Question: I'm new to node.js and socket.io (latest versions).
I can't find any good enough documentation about handshaking with socket.io 1.0. I know modules exists, but for the sake of understanding socket.io and node.js, I don't want to add other third party modules (like express).
My code work if I accept the handshake, but if I do as said in the <URL> for the error handling, I don't know how to handle that client side. With the developers tools from Chrome, I can see the error in the Network panel from the server to the client, but I can't figure how to get this value in said client and act accordingly.

Here the piece of code that give me headaches :
'''
io.use(function(socket, next) {
// some checks
if (true) {
next(); // this work
} else {
next(new Error('Authentication error'));
}
}
'''
Maybe I should remove this 'next(new Error('...'))' and just disconnect the socket server side, return something else ?
Or maybe I need to add a parameter somewhere (I also want to stay in websocket mode, not polling) server or client side ?
Thanks !
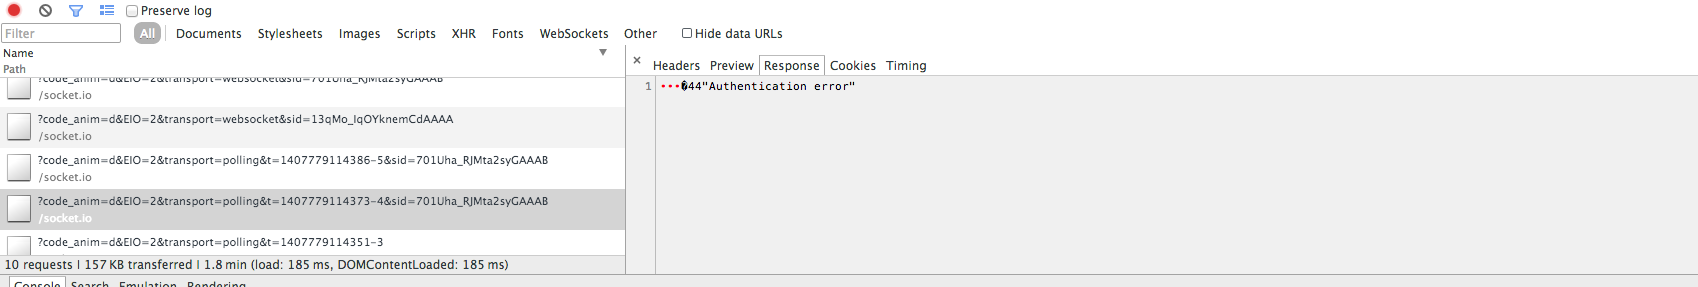
Answer: Ok, just found what I'm missing, I just need to add 'socket.on('error', function ());' client side to catch the error.